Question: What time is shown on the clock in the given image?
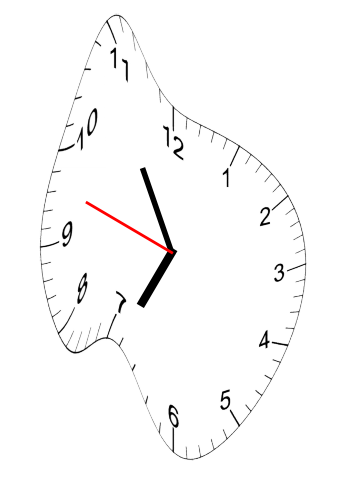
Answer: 06:54:48